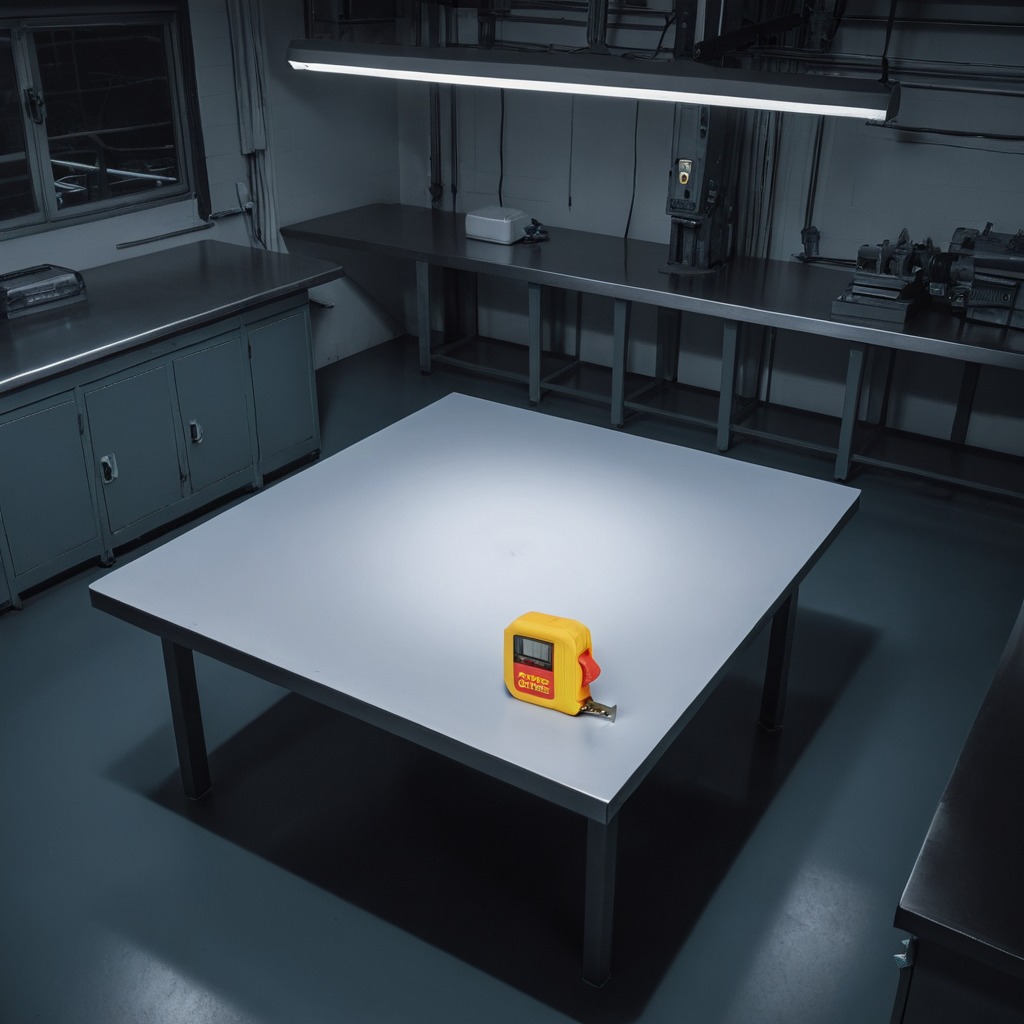
A measuring tape is lying on a clean empty table in a basement in the evening with soft directional lighting on the tabletop realistic grain studio-quality clarity centered framing